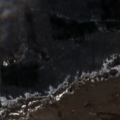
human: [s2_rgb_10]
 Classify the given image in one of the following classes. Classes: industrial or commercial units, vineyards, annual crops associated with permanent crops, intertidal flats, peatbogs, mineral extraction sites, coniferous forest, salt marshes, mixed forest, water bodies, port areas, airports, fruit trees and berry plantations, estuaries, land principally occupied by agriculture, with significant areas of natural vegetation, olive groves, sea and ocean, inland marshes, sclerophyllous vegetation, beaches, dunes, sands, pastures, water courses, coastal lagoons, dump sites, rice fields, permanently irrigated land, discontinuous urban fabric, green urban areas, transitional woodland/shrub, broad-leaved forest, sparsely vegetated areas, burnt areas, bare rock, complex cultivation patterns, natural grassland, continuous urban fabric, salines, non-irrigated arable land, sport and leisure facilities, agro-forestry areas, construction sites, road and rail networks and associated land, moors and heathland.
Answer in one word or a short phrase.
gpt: land principally occupied by agriculture, with significant areas of natural vegetation, broad-leaved forest, mixed forest, transitional woodland/shrub, sparsely vegetated areas